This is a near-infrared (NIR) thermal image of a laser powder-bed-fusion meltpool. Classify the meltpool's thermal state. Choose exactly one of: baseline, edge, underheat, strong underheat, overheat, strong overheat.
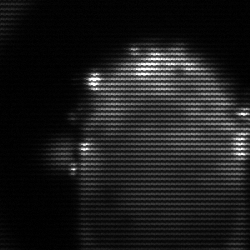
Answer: baseline